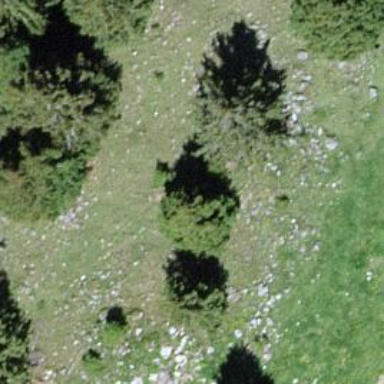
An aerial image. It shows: Needle-leaved tree in its natural environment.